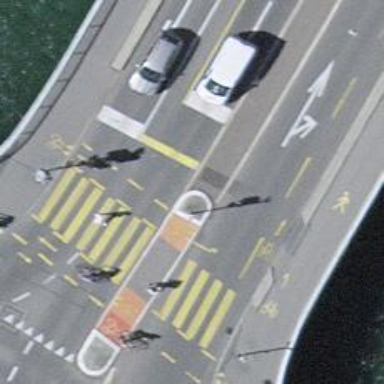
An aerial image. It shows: Zebra crossing with traffic signals and bicycle lane.